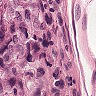
Metastatic tissue present: yes